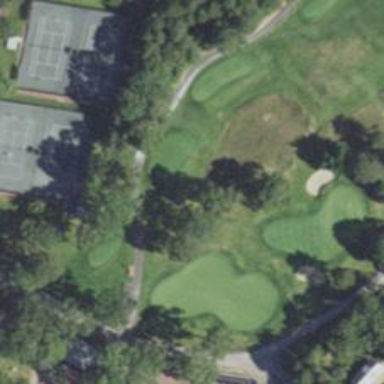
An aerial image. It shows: Pathway for golfing.